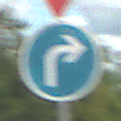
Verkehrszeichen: VorgeschriebeneFahrtrichtungRechts
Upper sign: VorfahrtGewaehren
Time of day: Midday
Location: Outdoor (Suburban)
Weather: PartlyCloudy
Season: Summer
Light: Natural